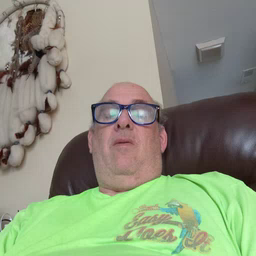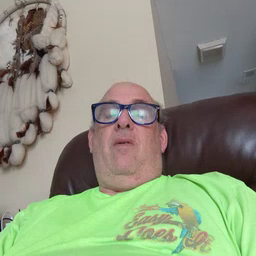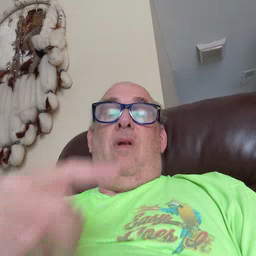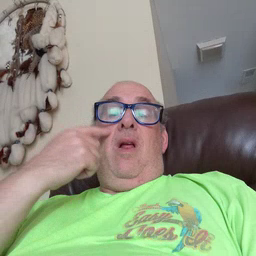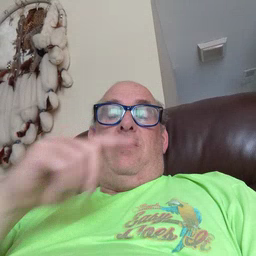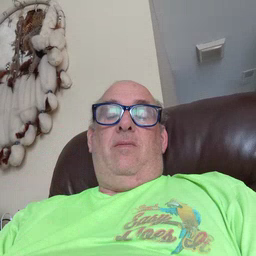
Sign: eye